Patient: sex M, age 35
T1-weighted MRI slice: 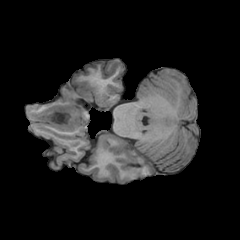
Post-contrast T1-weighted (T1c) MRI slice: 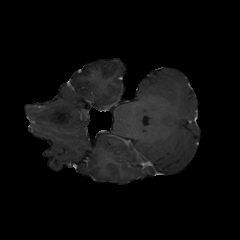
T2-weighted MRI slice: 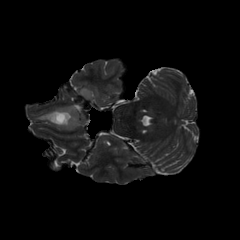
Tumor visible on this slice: yes
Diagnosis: Astrocytoma, IDH-mutant
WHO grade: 3